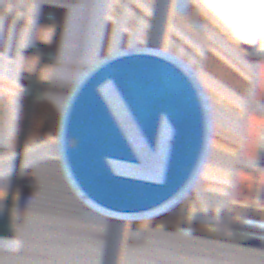
Verkehrszeichen: VorgeschriebeneVorbeifahrtRechts
Umgebung: Outdoor, Urban
Tageszeit: SunriseSunset
Wetter: Clear
Licht: Natural
Jahreszeit: NotSpecified
Kontrast: MediumContrast